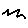
Label: zigzag